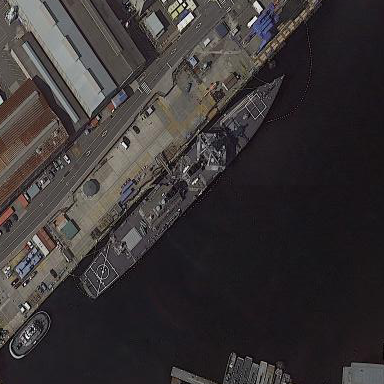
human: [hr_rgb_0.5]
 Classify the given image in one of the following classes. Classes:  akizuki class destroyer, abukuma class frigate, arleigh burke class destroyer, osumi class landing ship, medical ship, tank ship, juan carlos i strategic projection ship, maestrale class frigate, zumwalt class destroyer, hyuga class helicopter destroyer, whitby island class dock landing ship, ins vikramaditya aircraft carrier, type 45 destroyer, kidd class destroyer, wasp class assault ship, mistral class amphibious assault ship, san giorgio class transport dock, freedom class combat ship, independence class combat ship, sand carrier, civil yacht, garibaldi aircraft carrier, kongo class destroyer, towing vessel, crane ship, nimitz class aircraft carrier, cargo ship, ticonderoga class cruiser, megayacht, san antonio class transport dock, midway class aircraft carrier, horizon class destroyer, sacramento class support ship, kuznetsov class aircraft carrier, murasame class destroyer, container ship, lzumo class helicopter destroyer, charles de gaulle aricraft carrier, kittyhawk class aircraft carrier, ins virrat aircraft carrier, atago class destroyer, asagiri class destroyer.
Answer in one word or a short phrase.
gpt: Arleigh Burke class destroyer